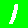
Digit: 1